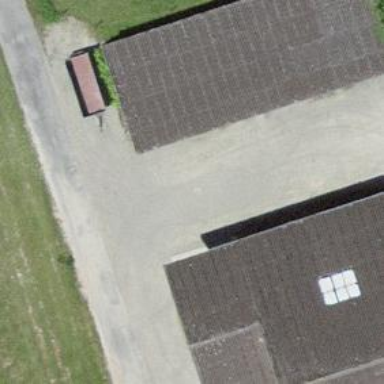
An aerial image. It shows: Rural barn.